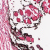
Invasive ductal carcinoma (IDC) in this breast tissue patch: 0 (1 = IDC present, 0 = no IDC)